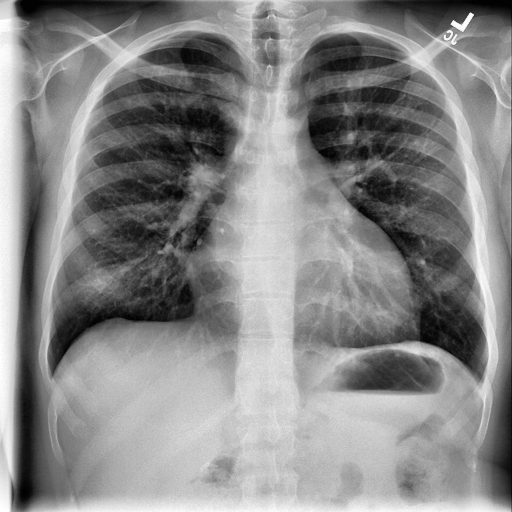
Finding: NORMAL